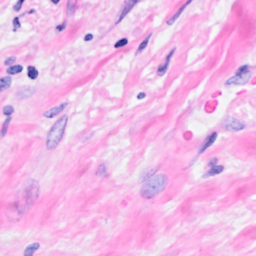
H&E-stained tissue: Breast